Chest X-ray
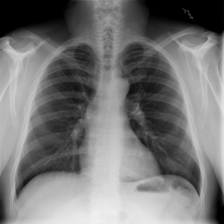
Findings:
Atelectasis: negative
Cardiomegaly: negative
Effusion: negative
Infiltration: negative
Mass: negative
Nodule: negative
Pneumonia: negative
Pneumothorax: negative
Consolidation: negative
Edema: negative
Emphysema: negative
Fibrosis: negative
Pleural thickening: negative
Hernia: negative